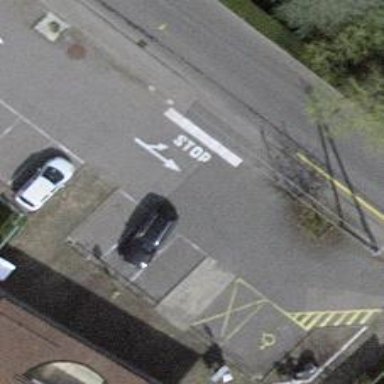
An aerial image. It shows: Road serving as parking aisle.